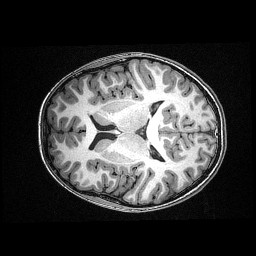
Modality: T1w
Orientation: axial
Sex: female
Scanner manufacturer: siemens
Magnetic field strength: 3 T
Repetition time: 2.3 s
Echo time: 0.00336 s